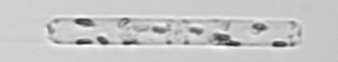
Label: Cerataulina_pelagica